Question: I cannot see the update option when I check for update in Android studio. However, the update message says, it's a patch but redirects to download the whole android studio when I click on download. I am using Ubuntu 14.04.

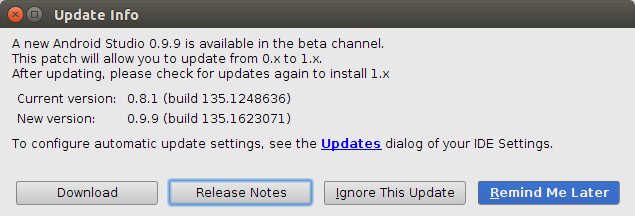
Answer: Android Studio 0.8.12 introduced <URL>. Because of this, it is not possible to patch from pre-0.8.12 to post-0.8.12 at all. You need to download and install a full copy. Your settings should be preserved by default, however.